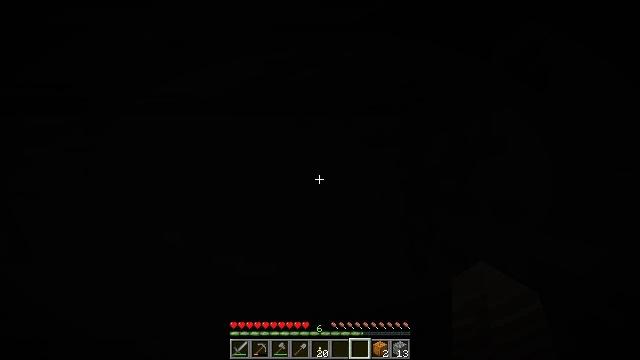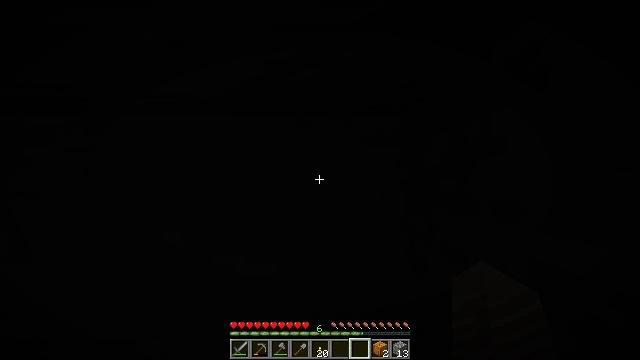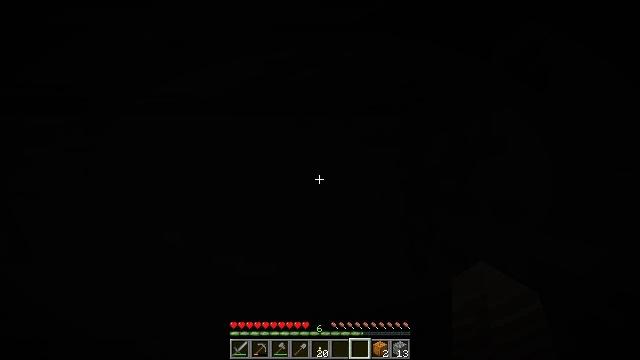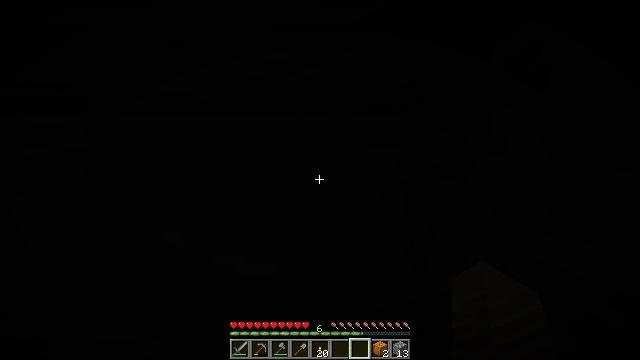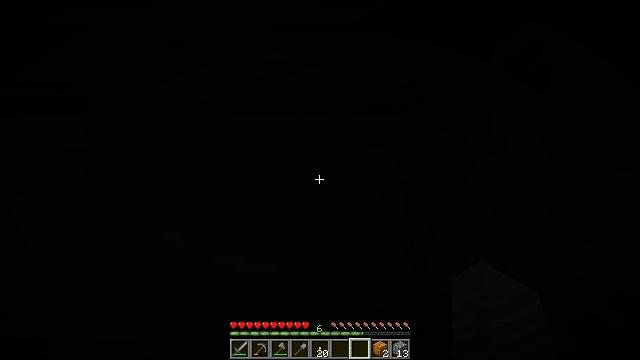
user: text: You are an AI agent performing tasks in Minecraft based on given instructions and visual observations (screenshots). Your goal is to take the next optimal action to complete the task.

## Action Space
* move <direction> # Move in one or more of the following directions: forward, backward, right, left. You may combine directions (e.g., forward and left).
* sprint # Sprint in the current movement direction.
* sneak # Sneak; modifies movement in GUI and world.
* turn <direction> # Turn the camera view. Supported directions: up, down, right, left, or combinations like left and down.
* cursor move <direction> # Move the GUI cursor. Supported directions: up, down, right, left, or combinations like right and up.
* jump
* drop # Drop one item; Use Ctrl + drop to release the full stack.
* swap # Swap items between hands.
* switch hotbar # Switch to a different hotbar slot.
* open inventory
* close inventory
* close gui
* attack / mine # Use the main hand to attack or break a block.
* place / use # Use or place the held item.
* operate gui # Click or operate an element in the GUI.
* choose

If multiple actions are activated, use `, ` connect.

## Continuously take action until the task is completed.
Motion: motion action
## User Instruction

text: Pick up the red bed for relocation.
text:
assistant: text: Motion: no_op
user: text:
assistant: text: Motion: no_op
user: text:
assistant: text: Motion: no_op
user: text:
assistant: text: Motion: no_op
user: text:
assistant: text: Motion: no_op
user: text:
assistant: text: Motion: no_op
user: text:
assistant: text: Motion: no_op
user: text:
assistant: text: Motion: no_op
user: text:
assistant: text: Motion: no_op
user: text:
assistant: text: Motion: no_op
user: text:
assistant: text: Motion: no_op
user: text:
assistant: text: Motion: no_op
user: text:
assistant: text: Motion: no_op
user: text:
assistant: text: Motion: no_op
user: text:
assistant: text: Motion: no_op
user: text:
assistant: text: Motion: no_op
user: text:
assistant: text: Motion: no_op
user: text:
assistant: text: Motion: no_op
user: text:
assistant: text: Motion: no_op
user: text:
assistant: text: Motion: no_op
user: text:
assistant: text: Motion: no_op
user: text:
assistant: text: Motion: no_op
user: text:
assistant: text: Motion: no_op
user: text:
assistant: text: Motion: no_op
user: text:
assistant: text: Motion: no_op
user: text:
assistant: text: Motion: no_op
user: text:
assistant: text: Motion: no_op
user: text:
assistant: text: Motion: no_op
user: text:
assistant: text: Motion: no_op
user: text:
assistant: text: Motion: no_op